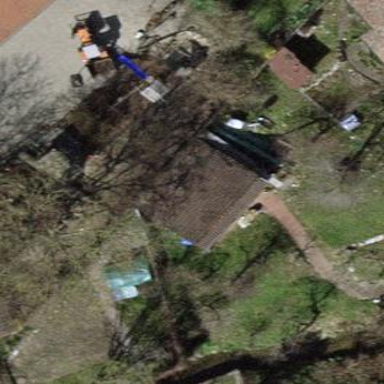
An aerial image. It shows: Shed.